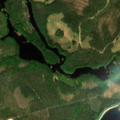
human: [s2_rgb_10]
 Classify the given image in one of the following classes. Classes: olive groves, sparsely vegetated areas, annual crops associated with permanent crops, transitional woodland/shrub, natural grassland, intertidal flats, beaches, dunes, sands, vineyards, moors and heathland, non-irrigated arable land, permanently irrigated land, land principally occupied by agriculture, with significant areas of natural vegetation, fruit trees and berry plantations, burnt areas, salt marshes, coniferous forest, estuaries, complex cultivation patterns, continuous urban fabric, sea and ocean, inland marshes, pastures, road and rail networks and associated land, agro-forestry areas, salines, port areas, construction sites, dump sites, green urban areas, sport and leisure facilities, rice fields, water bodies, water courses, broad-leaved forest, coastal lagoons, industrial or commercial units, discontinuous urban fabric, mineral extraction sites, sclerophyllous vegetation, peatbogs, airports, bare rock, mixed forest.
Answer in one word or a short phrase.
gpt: coniferous forest, mixed forest, water bodies